Aerial crown-view tile of a tropical tree (Barro Colorado Island, Panama), acquired 20250217:
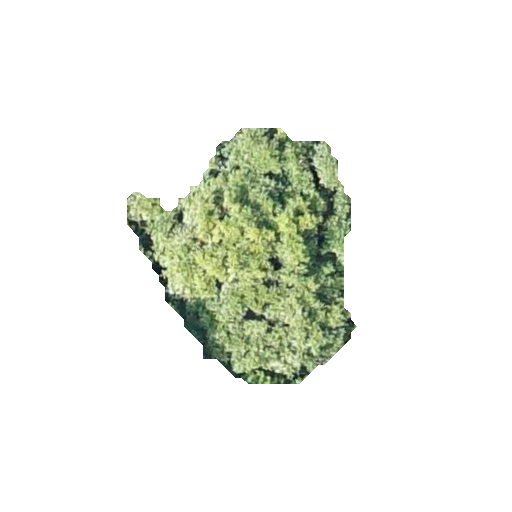
Species: Alseis blackiana
GBIF accepted scientific name: Alseis blackiana
Crown area: 57.903 m²